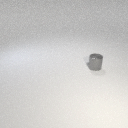
small gray metal cylinder